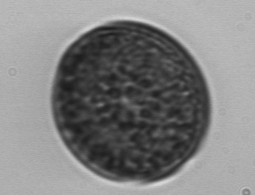
Label: Coscinodiscus